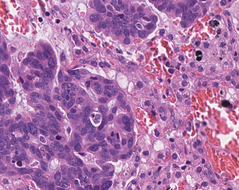
Tumor epithelial tissue: yes
Tumor-associated stroma tissue: yes
Normal tissue: no